【题型】选择题　【知识点】平面几何　【难度】easy
如图由$6 \times 6$个边长为1的小正方形组成，每个小正方形的顶点称为格点，$\triangle ABC$的三个顶点$A$，$B$，$C$均在格点上，$O$是$AC$与网格线的交点，将$\triangle ABC$绕着点$O$顺时针旋转$180^\circ$。以下是嘉嘉和淇淇得出的结论，下列判断正确的是（  ）

嘉嘉：旋转后的三角形的三个顶点均在格点上；
淇淇：旋转前后两个三角形可形成平行四边形。
A. 只有嘉嘉对 \quad B. 只有淇淇对 \quad C. 两人都对 \quad D. 两人都不对
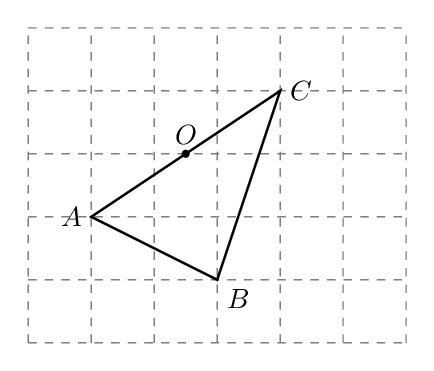
【解答】
【答案】C
【详解】如图，取格点$B'$，连接$OB'$，$OB$，取格点$E$，$F$。
$\because \angle AEO = \angle CFO$，$\angle AOE = \angle COF$，$AE = CF$，
$\therefore \triangle AOE \cong \triangle COF$，
$\therefore OA = OF$。
$\therefore$ 点$A$关于点$O$的对称点与点$C$重合，点$C$关于点$O$的对称点与点$A$重合。
同理可证：点$B$与点$B'$关于点$O$对称，
$\therefore$ 旋转后的三角形的三个顶点均在格点上，
故嘉嘉说法正确；
由中心对称的性质得$\triangle ABC \cong \triangle A'B'C'$，
$\therefore AB = A'B'$，$BC = B'C'$，
$\therefore$ 四边形$ABA'B'$是平行四边形，
$\therefore$ 旋转前后两个三角形可形成平行四边形，
故淇淇说法正确。
故选：C。

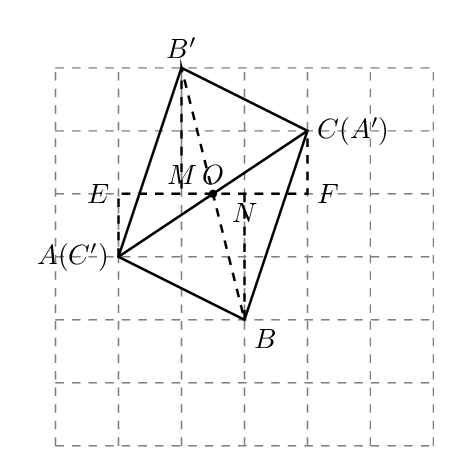